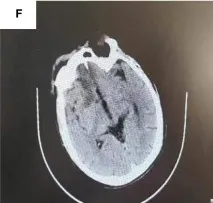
Physical examination and CT image of the patient during administration. The head CT image on day 4 after admission showed a low-density shadow in the bilateral frontal lobe and right anterior horn of the lateral ventricle (F).
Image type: radiology (ct)